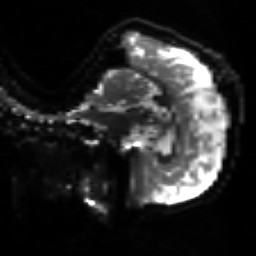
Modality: sbref
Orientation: sagittal
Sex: female
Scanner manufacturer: siemens
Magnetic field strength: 3 T
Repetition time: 5 s
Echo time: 0.071 s